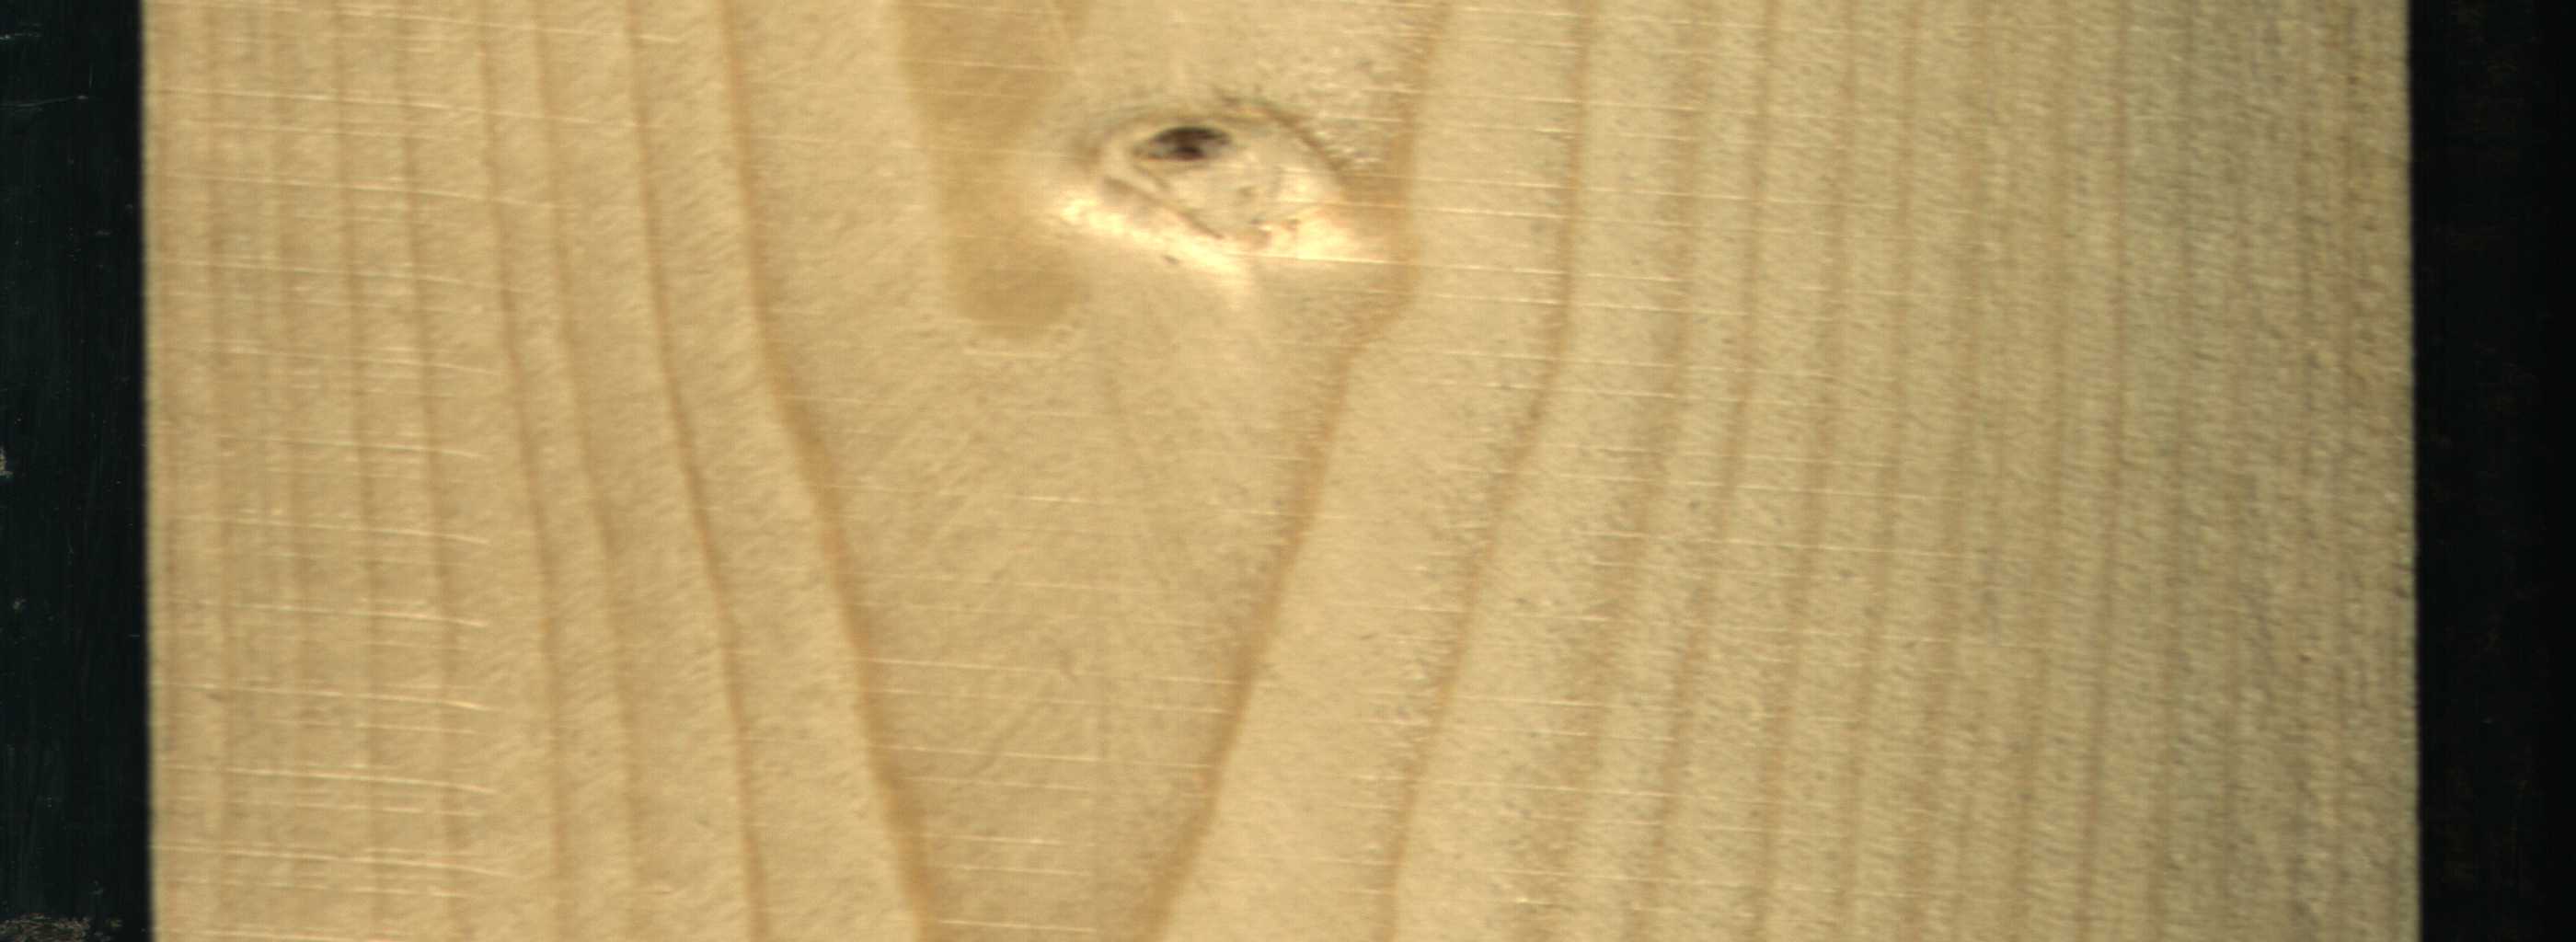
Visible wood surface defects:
Live_Knot